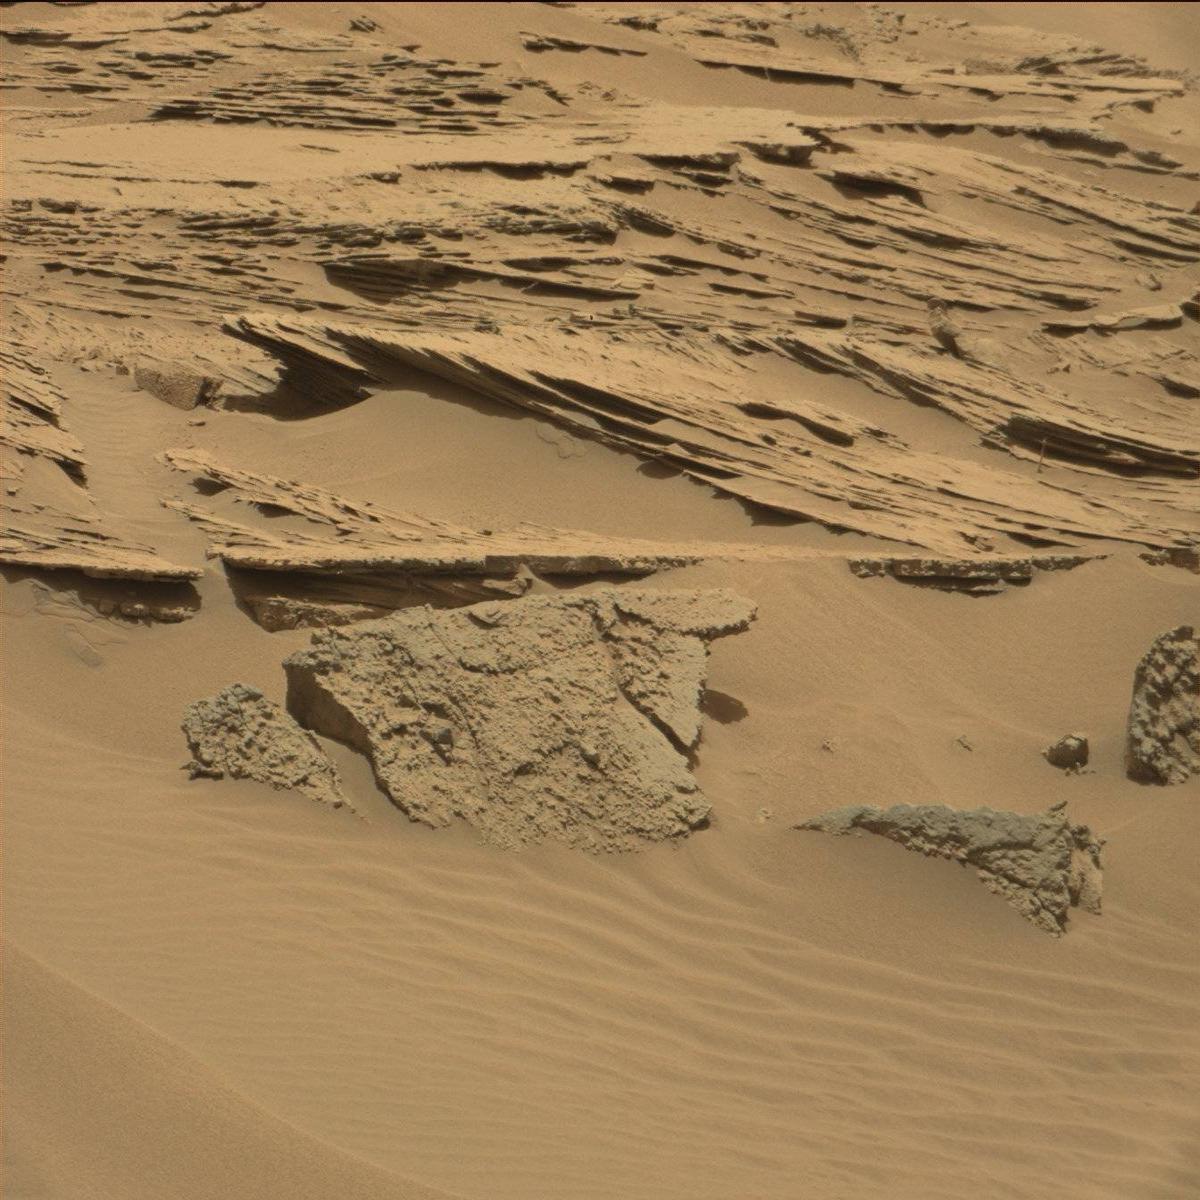
Terrain classes present: Bedrock, Sand / Soil